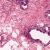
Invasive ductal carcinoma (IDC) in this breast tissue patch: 0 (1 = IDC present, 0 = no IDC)